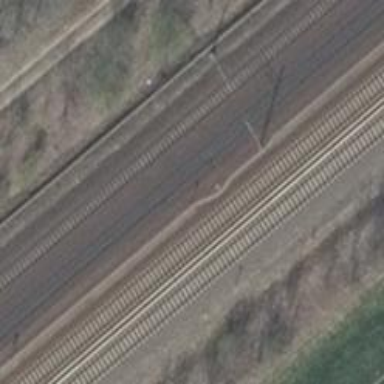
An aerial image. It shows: Railway milestone.